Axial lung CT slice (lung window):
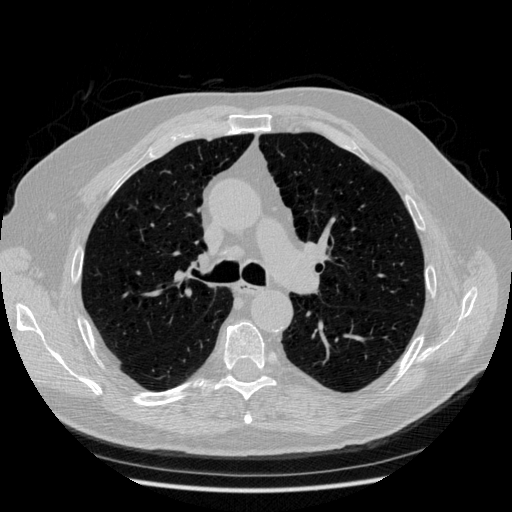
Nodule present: no